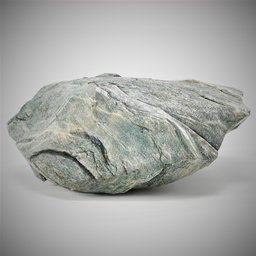
Label: nature